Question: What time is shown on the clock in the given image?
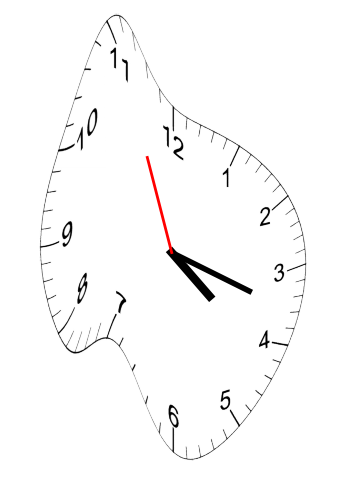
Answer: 04:17:56